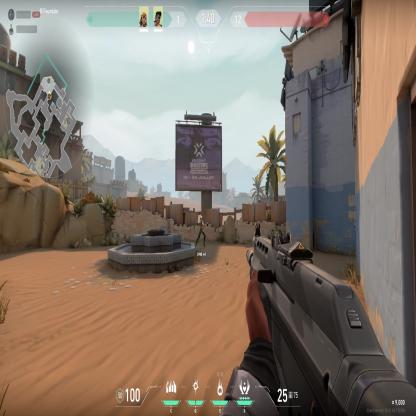
Label: teammate